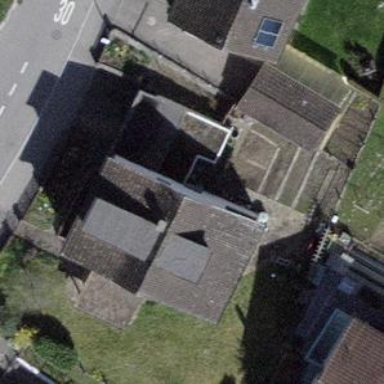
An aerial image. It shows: Building with tile roof.